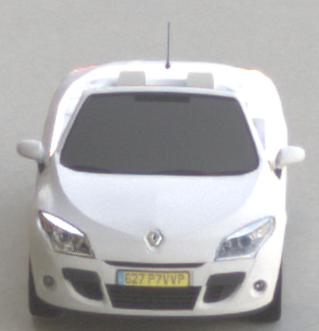
Make: Renault
Model: Mégane Coupé-Cabriolet 1.6 16V 110
Detailed model: Mégane (III) Coupé-Cabriolet
Model produced from: 2010/06
Model produced until: 2013/03
Doors: 2
Color: white
Road condition: dry road
Daytime: morning or afternoon
Contrast: medium contrast